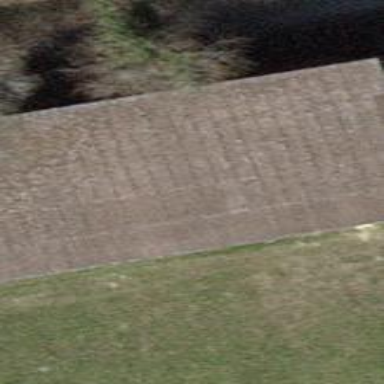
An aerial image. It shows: Shed.